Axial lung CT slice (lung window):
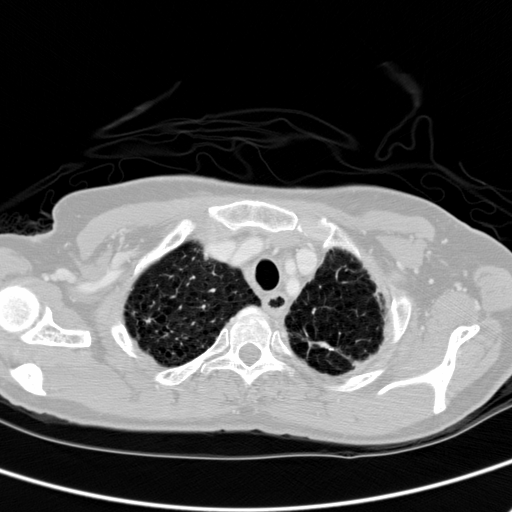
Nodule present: no